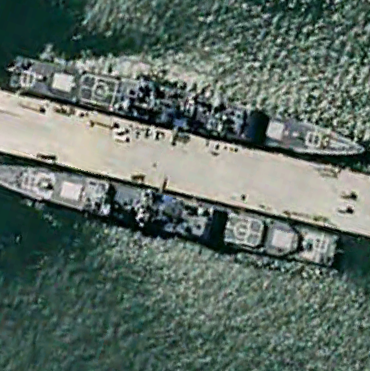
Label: cruiser